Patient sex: F
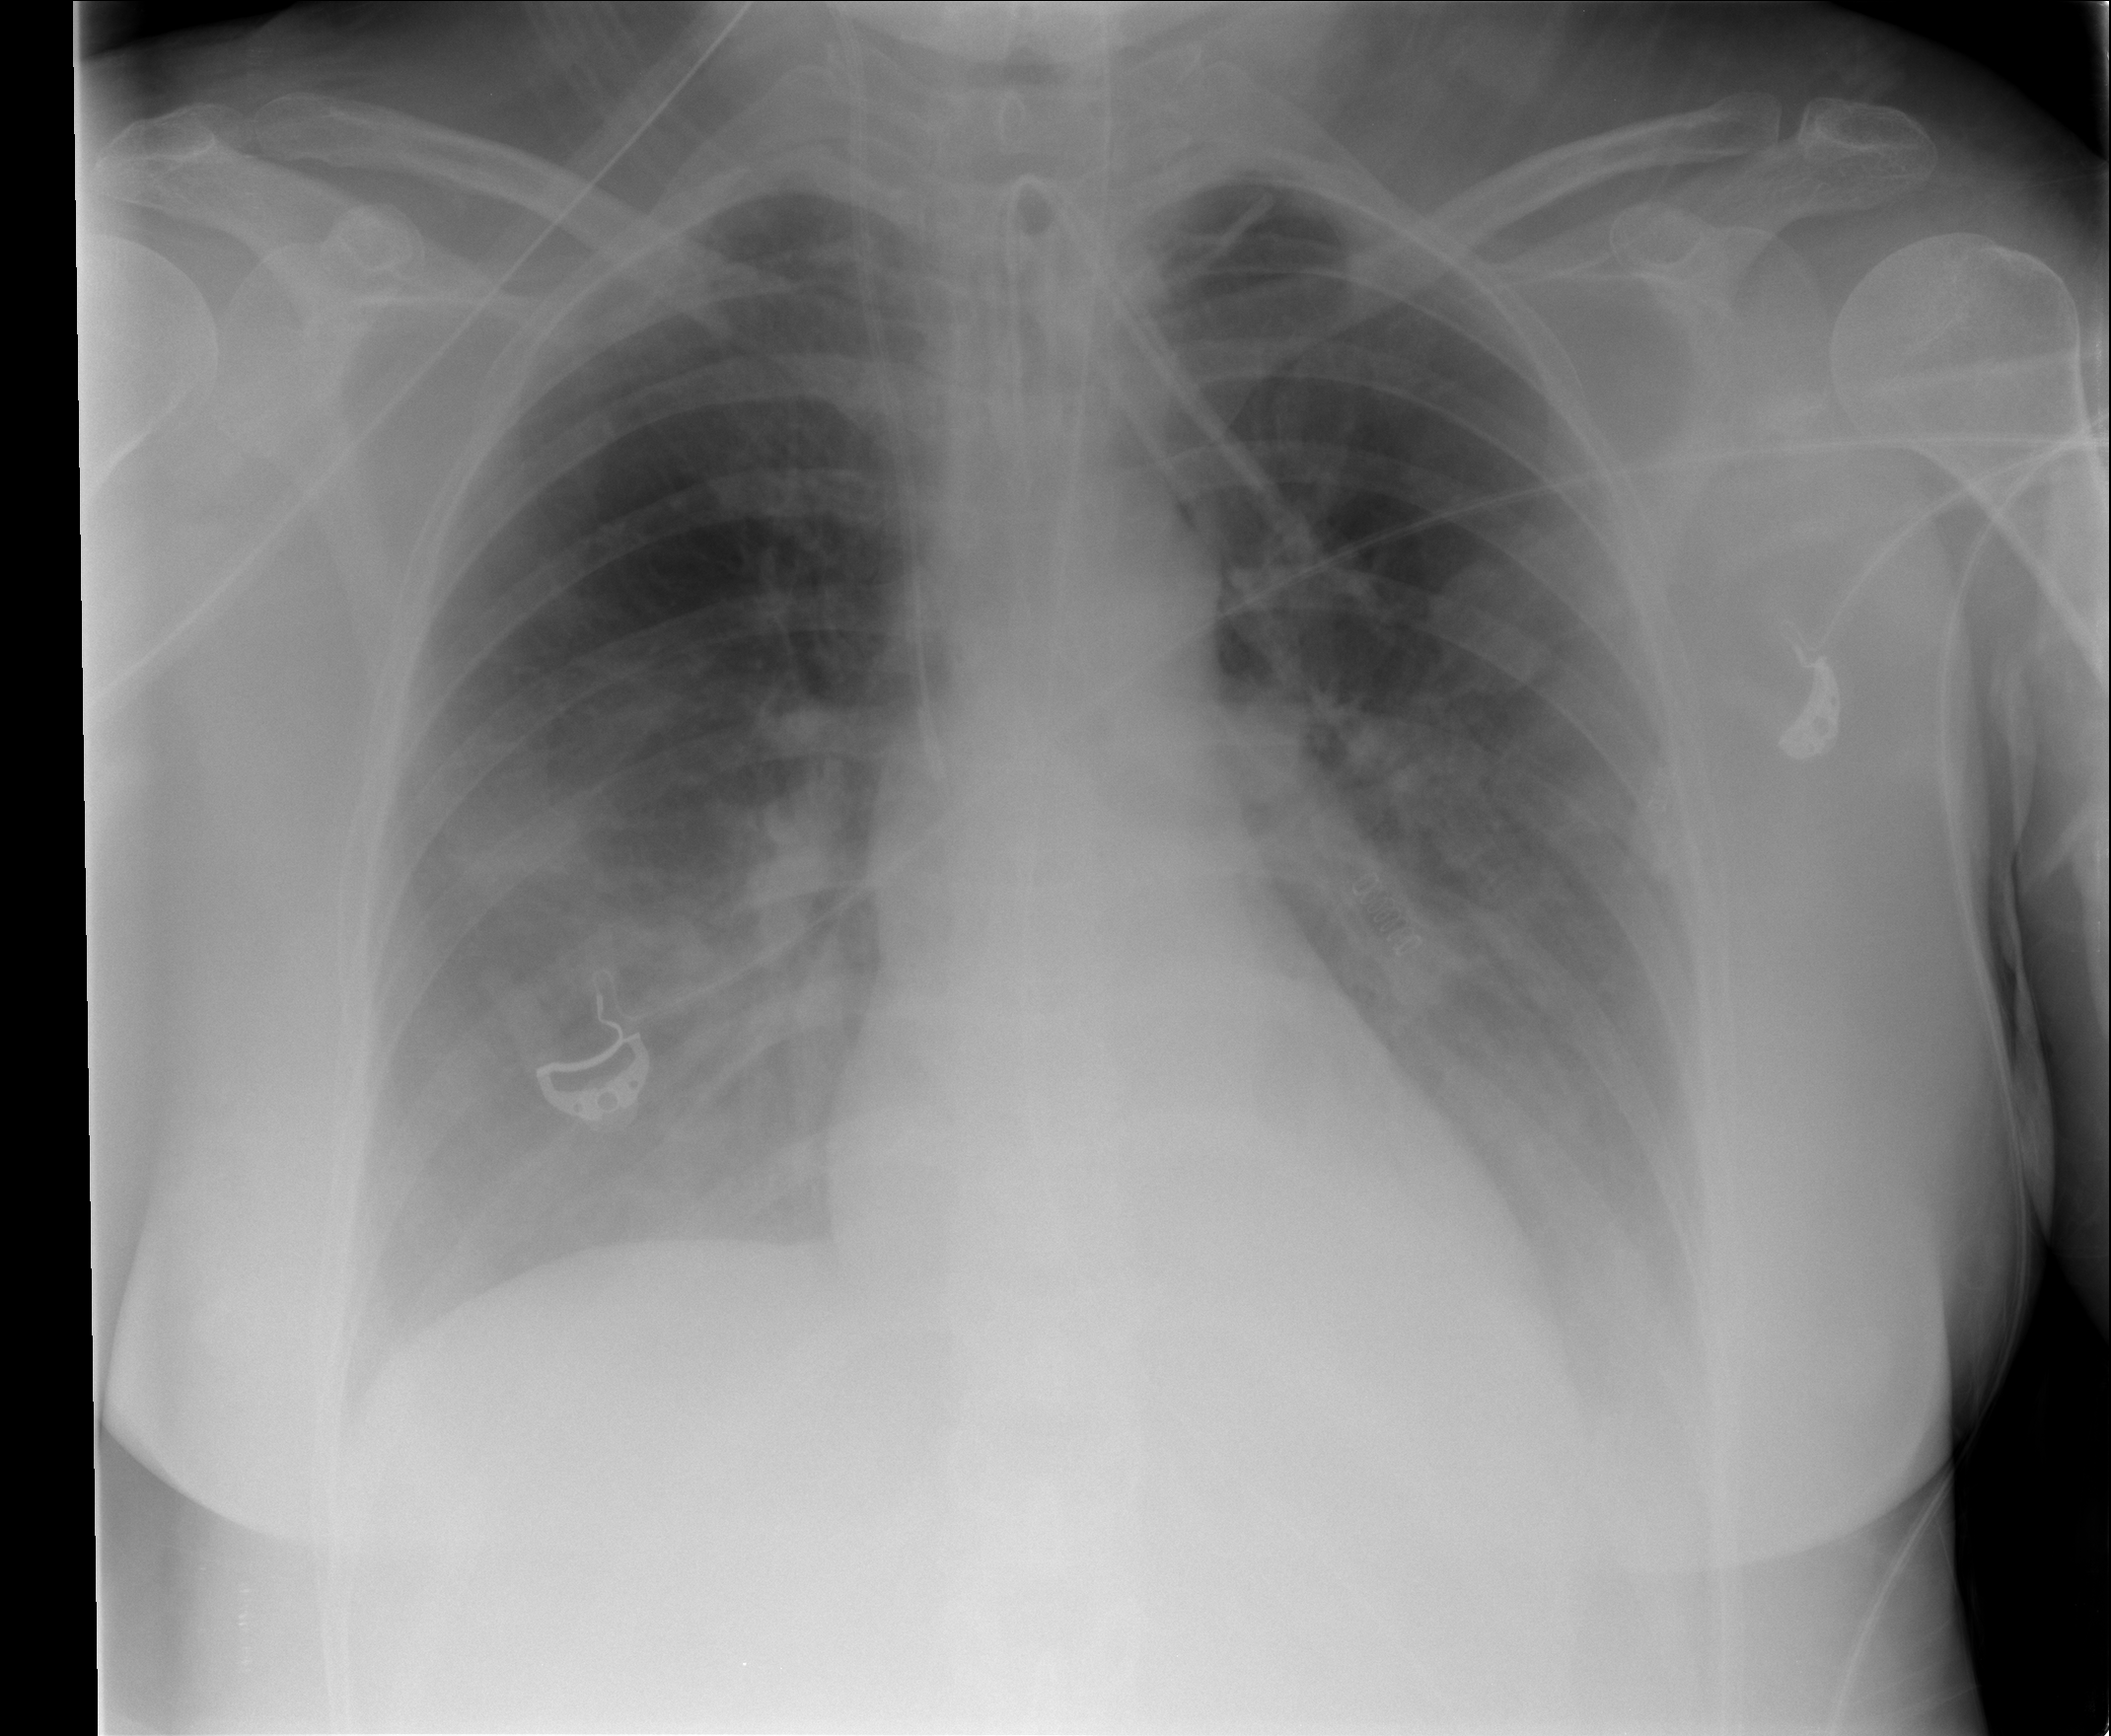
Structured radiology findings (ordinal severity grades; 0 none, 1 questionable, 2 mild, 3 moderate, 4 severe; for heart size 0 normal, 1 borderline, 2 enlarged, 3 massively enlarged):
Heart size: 0
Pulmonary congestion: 2
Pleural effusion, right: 3
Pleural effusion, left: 3
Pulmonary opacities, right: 2
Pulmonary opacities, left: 2
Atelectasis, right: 3
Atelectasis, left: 3